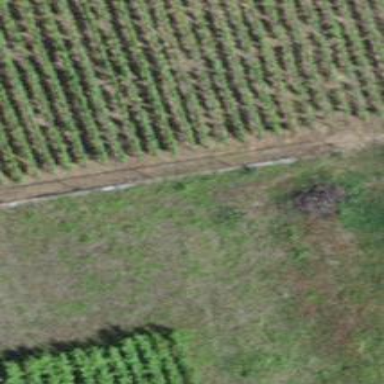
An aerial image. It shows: Vineyard where grapes are grown.